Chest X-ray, PA view. Patient: 48 years old, sex F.
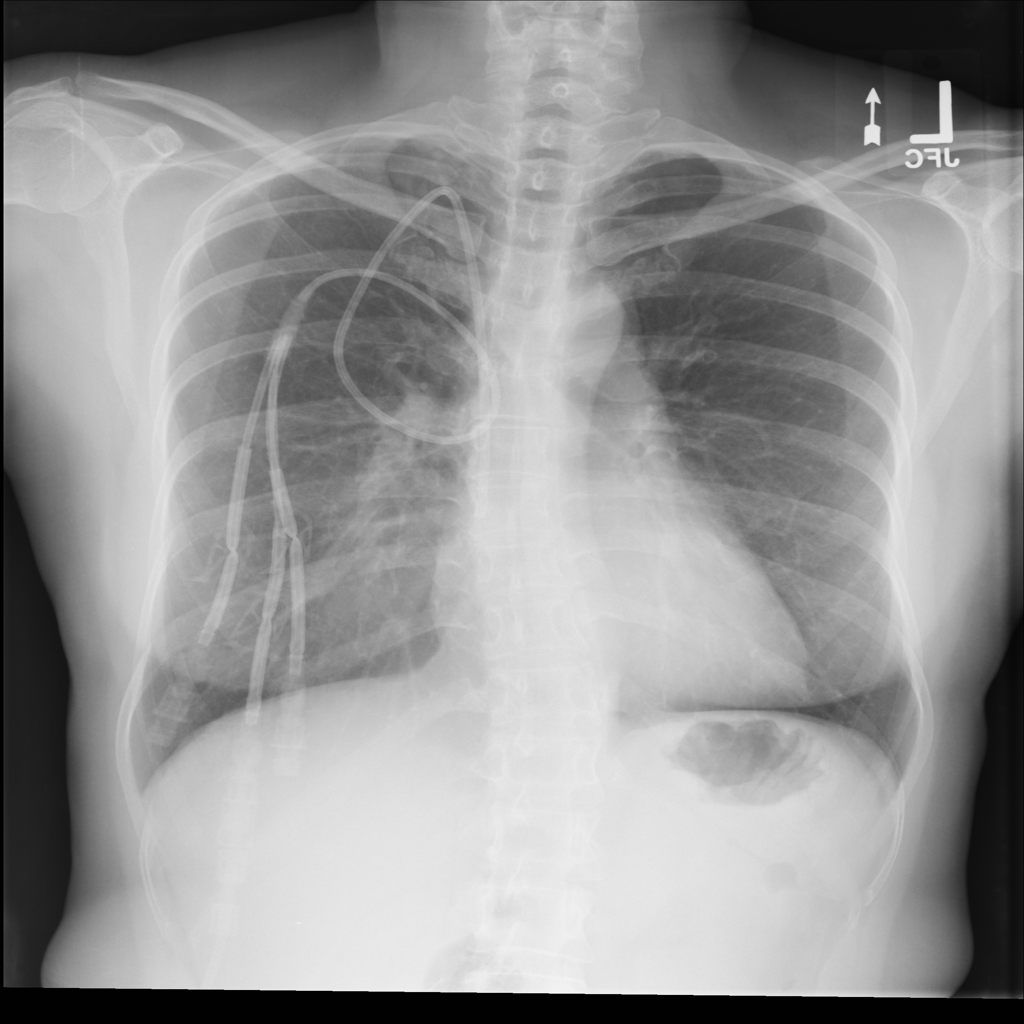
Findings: No Finding